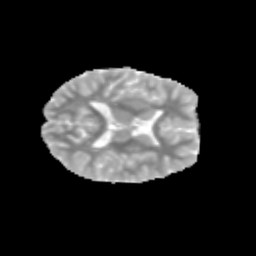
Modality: MD
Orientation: axial
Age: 12
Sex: male
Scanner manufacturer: siemens
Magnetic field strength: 3 T
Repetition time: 3.8 s
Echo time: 0.07 s